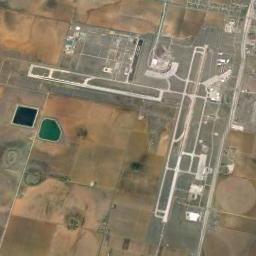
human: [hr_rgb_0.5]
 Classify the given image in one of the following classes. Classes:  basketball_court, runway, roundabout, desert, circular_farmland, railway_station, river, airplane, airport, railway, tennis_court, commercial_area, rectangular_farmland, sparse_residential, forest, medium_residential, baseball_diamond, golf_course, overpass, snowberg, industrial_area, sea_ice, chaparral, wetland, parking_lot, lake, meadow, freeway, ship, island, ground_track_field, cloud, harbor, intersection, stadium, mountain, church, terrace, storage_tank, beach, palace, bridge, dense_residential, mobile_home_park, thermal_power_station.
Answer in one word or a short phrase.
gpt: airport